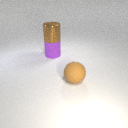
large purple rubber cylinder to the left of large brown rubber sphere